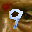
Label: 9